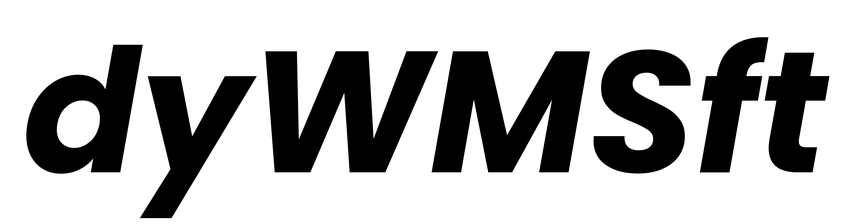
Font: Poppins-BoldItalic